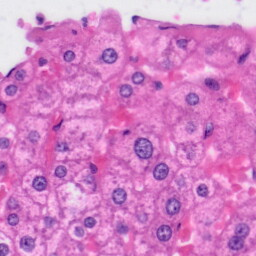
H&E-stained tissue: Liver